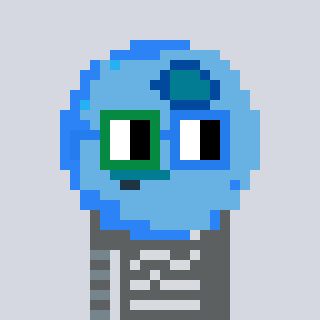
a pixel art character with square green and blue glasses, a blueberry-shaped head and a rust-colored body on a cool background